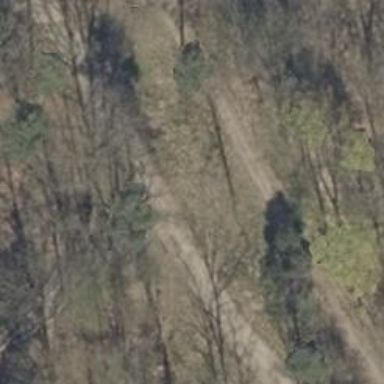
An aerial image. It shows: Path on the ground.